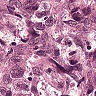
Metastatic tissue present: yes